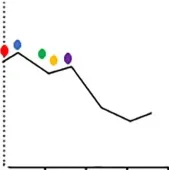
BMI. Trend before and after liraglutide treatment.
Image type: chart (chart)